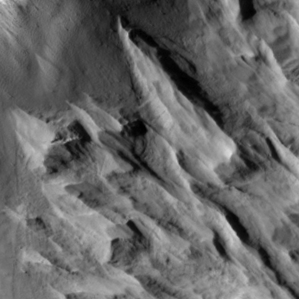
Label: non_frost